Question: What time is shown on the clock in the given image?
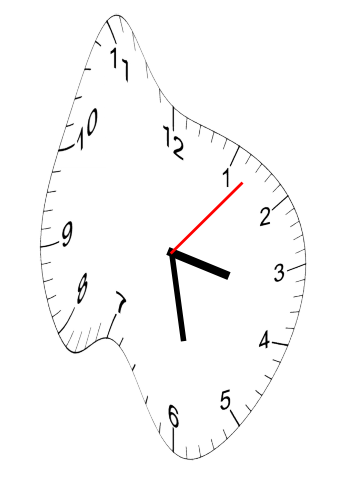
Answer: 03:28:07